Question: How can I make merged mesh from geometry to be textured in one peace instead of 3? In my sample code, the texture is done on each separated geometry (see image, point 1 and 2). Two Cubes and one Cylinder.

Code used:
'''
scene = new THREE.Scene();
var texture = new THREE.TextureLoader().load( '1-3-2-5-Bois.jpg' );
var mesh = [], no = 0;
var meshes = [];
var geometry = new THREE.CubeGeometry( 2, 10, 1 );
mesh[no] = new THREE.Mesh( geometry );
meshes.push(mesh[no]);
no++;
geometry = new THREE.CylinderGeometry( 0.5, 0.5, 10, 32 );
mesh[no] = new THREE.Mesh( geometry );
mesh[no].position.set( 1, 0, 0 );
mesh[no].rotation.x = 0;
mesh[no].rotation.y = Math.PI/2;
mesh[no].rotation.z = 0;
meshes.push(mesh[no]);
no++;
geometry = new THREE.CubeGeometry( 5, 10, 1 );
mesh[no] = new THREE.Mesh( geometry );
mesh[no].position.set( -3.5, 0, 0 );
meshes.push(mesh[no]);
no++;
geometry = mergeMeshes(meshes);
var material = new THREE.MeshBasicMaterial( { map: texture } );
mesh = new THREE.Mesh( geometry, material );
scene.add( mesh );
...
function mergeMeshes (meshes) {
var combined = new THREE.Geometry();
for (var i = 0; i < meshes.length; i++) {
meshes[i].updateMatrix();
combined.merge(meshes[i].geometry, meshes[i].matrix);
}
return combined;
}
'''
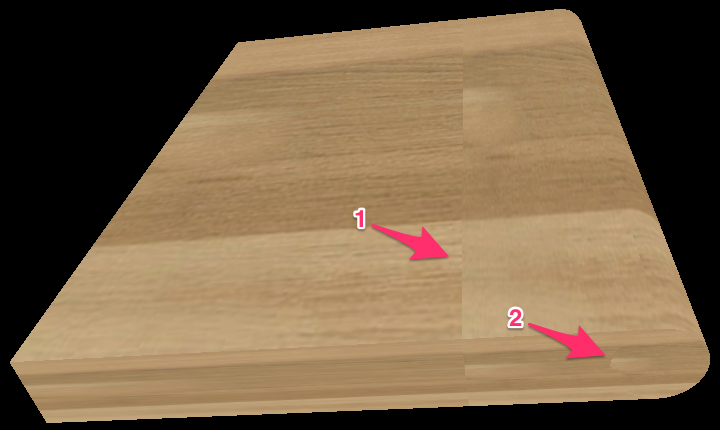
Answer: Just for the community. Here the function I used to fix it. Call it after the mergeMeshes().
'''
function assignUVs(geometry) {
geometry.computeBoundingBox();
var max = geometry.boundingBox.max, min = geometry.boundingBox.min;
var offset = new THREE.Vector2(0 - min.x, 0 - min.y);
var range = new THREE.Vector2(max.x - min.x, max.y - min.y);
var faces = geometry.faces;
var vertices = geometry.vertices;
geometry.faceVertexUvs[0] = [];
for (var i = 0, il = faces.length; i < il; i++) {
var v1 = vertices[faces[i].a], v2 = vertices[faces[i].b], v3 = vertices[faces[i].c];
geometry.faceVertexUvs[0].push([
new THREE.Vector2((v1.x + offset.x) / range.x, (v1.y + offset.y) / range.y),
new THREE.Vector2((v2.x + offset.x) / range.x, (v2.y + offset.y) / range.y),
new THREE.Vector2((v3.x + offset.x) / range.x, (v3.y + offset.y) / range.y)
]);
}
geometry.uvsNeedUpdate = true;
}
'''